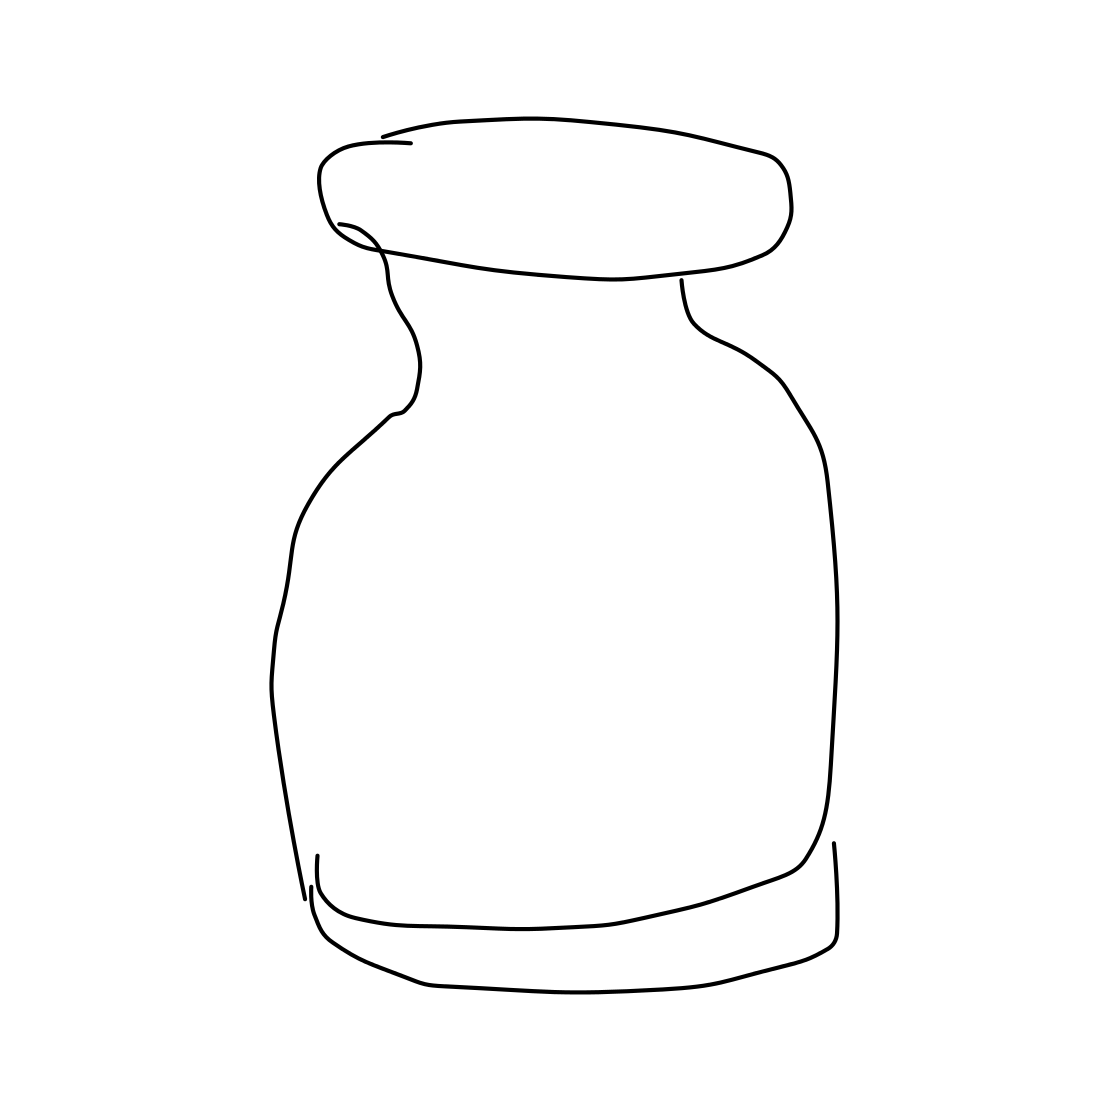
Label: vase